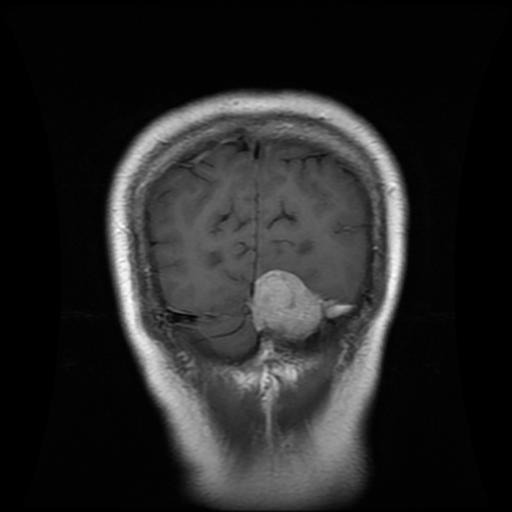
Label: meningioma